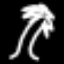
Label: palm tree